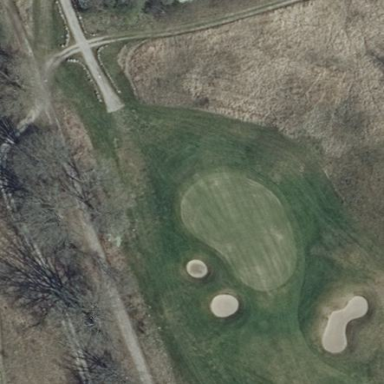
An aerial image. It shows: Golf green.